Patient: sex F, age 43
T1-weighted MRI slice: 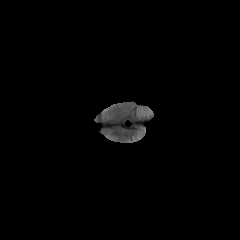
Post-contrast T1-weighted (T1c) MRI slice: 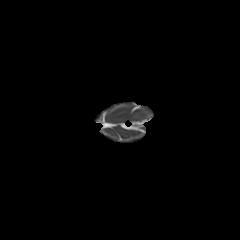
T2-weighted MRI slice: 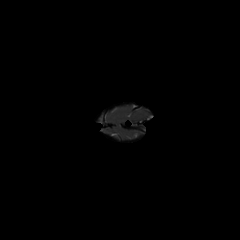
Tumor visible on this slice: no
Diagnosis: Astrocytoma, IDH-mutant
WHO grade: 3